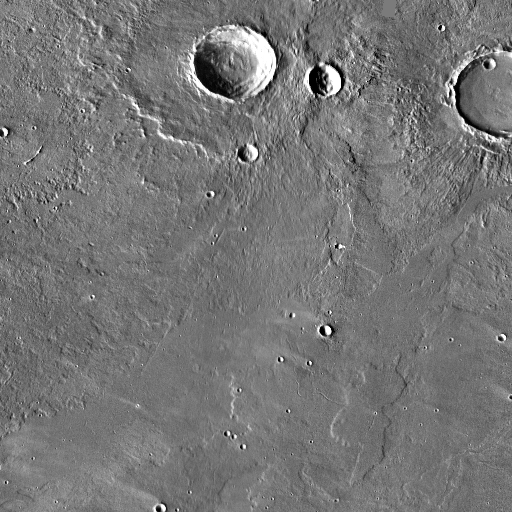
Crater classes present: Background, Other, Layered